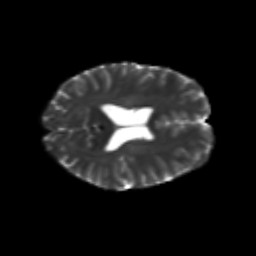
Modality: T2w
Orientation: axial
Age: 25
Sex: female
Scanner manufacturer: siemens
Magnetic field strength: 3 T
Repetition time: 3.5 s
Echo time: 0.113 s